Interaction volume radius: 5 \u00c5
Interaction volume height: 15 \u00c5
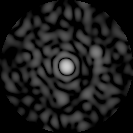
Disorder parameter: 0.8059